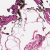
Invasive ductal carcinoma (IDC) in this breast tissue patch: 0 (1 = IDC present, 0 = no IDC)